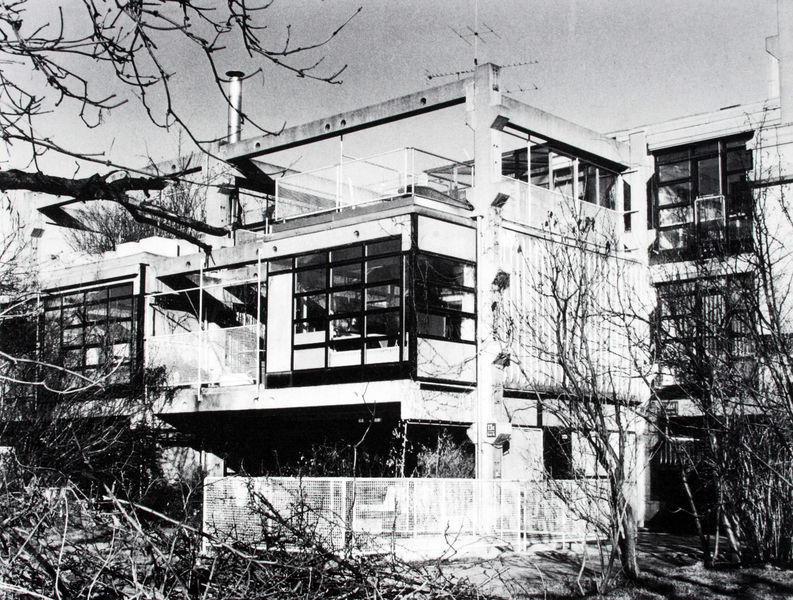
Titel: Ansicht, Ausschnitt
Künstler: Otto Steidle
Standort: München
Institution: Wohnanlage Schwabing
Schlagwörter: baum, himmel, schatten, weiß, bäume, äste, fenster, glas, grau, hell, holz, licht, schwarz, stützen, anlage, gebäude, haus, zaun, architektur, stein, ast, stamm, zweige, gitter, sonne, sträucher, pflanzen, kamin, schornstein, garten, balkon, terrasse, fassade, moderne, reisig, kahl, winter, metall, geländer, foto, fotografie, photographie, eisen, wohnhaus, beton, scheiben, schwarzweiß, architrav, photo, rustika, villa, stäbe, risalit, konstruktion, gesträuch, träger, aufnahme, glasfront, raster, mietshaus, antenne, rähm, areal, wildwuchs, flachbau, bungalow, betonträger